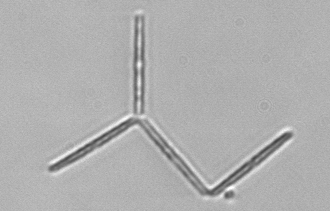
Label: Thalassionema